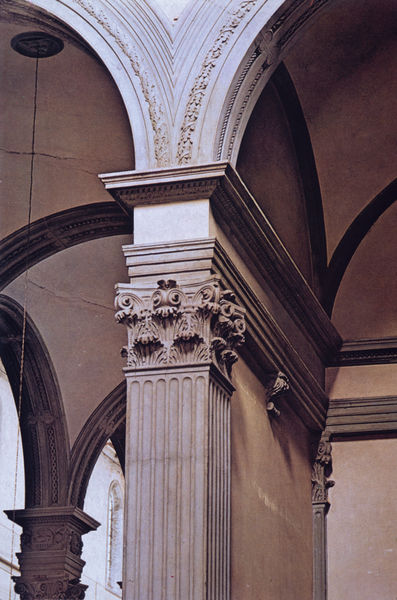
Titel: San Lorenzo (Querhausdetail)
Künstler: Filippo Brunelleschi
Standort: Firenze
Institution: Basilica di San Lorenzo
Schlagwörter: blätter, kämpfer, schatten, weiß, ausschnitt, braun, fenster, licht, marmor, pfeiler, profil, säule, ornament, profile, wand, architektur, barock, stein, innenraum, kirche, decke, innen, renaissance, rund, kanneliert, kannelierung, ansicht, bogen, risse, pilaster, rand, sepia, kuppel, detail, ornamente, verzierung, stuck, foto, fotografie, photographie, bögen, komposit, gewölbe, eckig, seil, zwickel, architrav, kapitelle, kapitell, photo, fragment, fries, sims, gesims, voluten, herrschaftlich, farbfoto, kircheninneres, seitenschiff, eckpfeiler, ionisch, kanneluren, abstufung, korinthisch, kannelüren, streben, aufnahme, mäander, klassisch, kapitel, armor, gebälk, säulengang, kreuzgang, akanthus, korintisch, brunelleschi, kriche, romanisch, akanthusblätter, kämpferplatte, säulenordnung, rippe, architektonisch, geäbude, gurte, fotorafie, gurtbögen, trist, bedrückend, scheidbogen, kompositordnung, pofeiler, informativ, photographisch